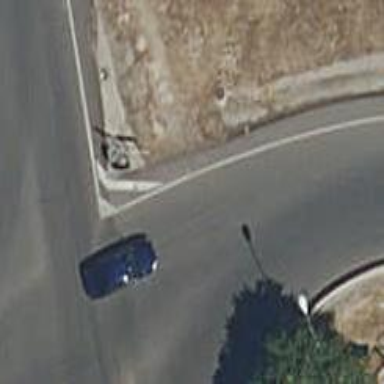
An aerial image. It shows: Road with traffic signals at crossing.